Field crop: maize
Growth stage: 2
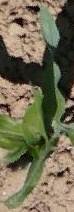
Species: maize